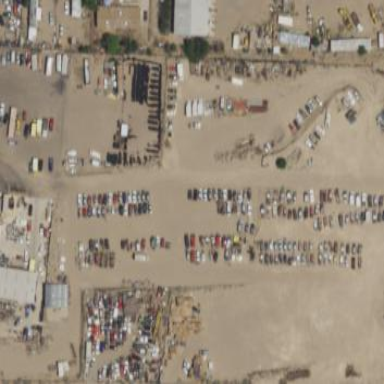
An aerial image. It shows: Scrap yard situated in industrial area.